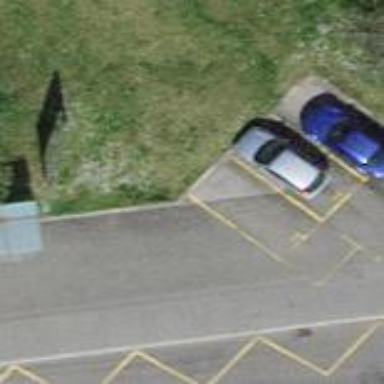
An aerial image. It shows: Street-side parking area.